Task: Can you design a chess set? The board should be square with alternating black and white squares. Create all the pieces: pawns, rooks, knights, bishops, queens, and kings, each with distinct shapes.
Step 340:
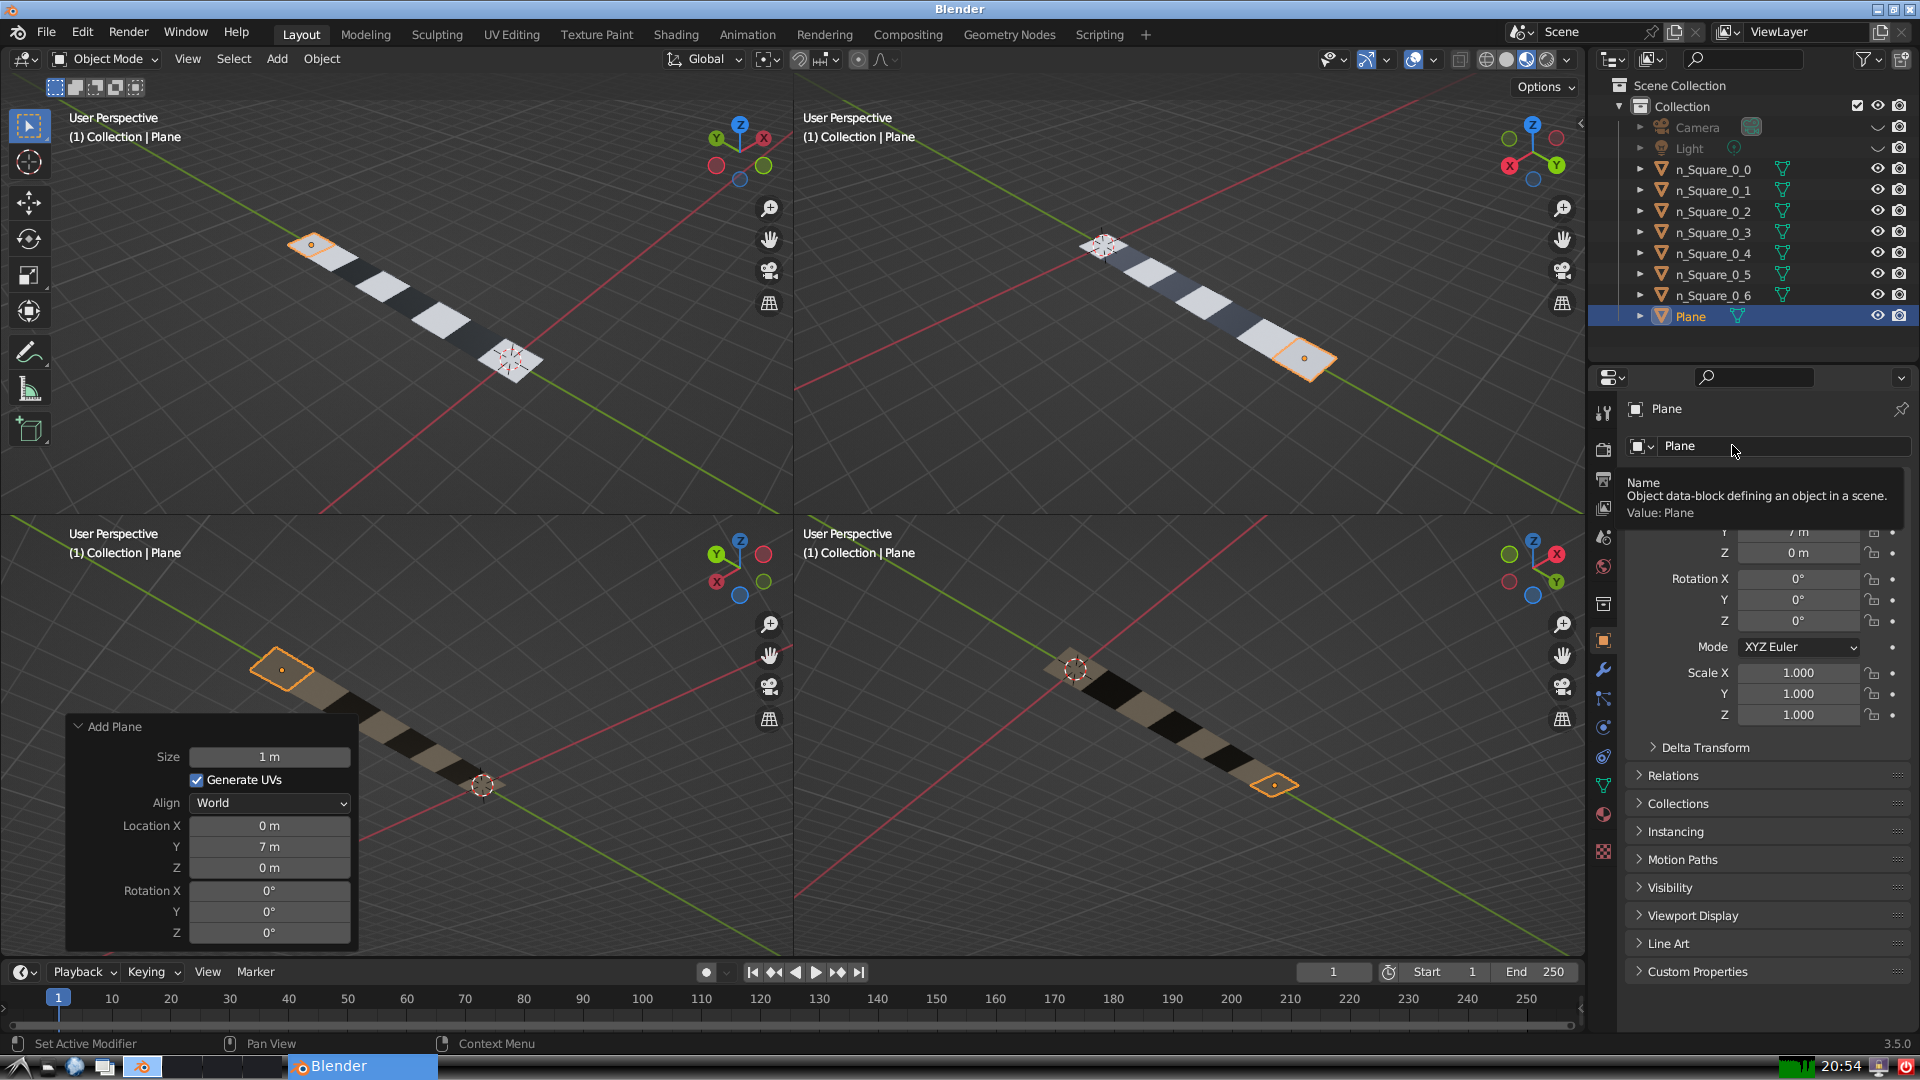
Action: click: no